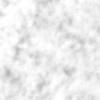
Label: no_change